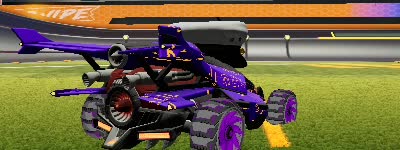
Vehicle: aftershock